Question: Explanation of my issue is below:
Here's my HTML.
'''
<!doctype html>
<html ng-app="myApp">
<head>
<meta charset="utf-8">
<title>Angular.js test</title>
<script src="http://code.jquery.com/jquery-latest.min.js"></script>
<script src="node_modules/angular/angular.min.js"></script>
<script src="js/controllers.js"></script>
</head>
<body>
<div ng-controller = "MyController" id="myDiv">
<ul>
<li ng-repeat="item in flow">
{{item.name}}
</li>
</ul>
</div>
</body>
</html>
'''
Here's my custom angular
'''
var myApp = angular.module('myApp', []);
myApp.controller('MyController', ['$scope', '$http', function($scope, $http){
$scope.flow = [];
$http.get('js/data.json').then(
function(data){
console.log(data);
$scope.flow = data ;
},
function(data){
console.error('error');
});
}]);
'''
My data.json document contains are below.
'''
[
{
"name":"Barot Bellingham",
"reknown":"Royal Academy of Painting and Sculpture",
},
{
"name":"Jonathan G. Ferrar II",
"reknown":"Artist to Watch in 2012",
}
]
'''
If I put this data directly in the controller it works PERFECT!
However if I put this data in a separate file (js/data.json) and use $http the data comes back BLANK although the success function was TRUE and ok. Even The list bullets repeat but the data is blank.
Is there any particular reason why this wont work?? Please please Help!!
<URL>
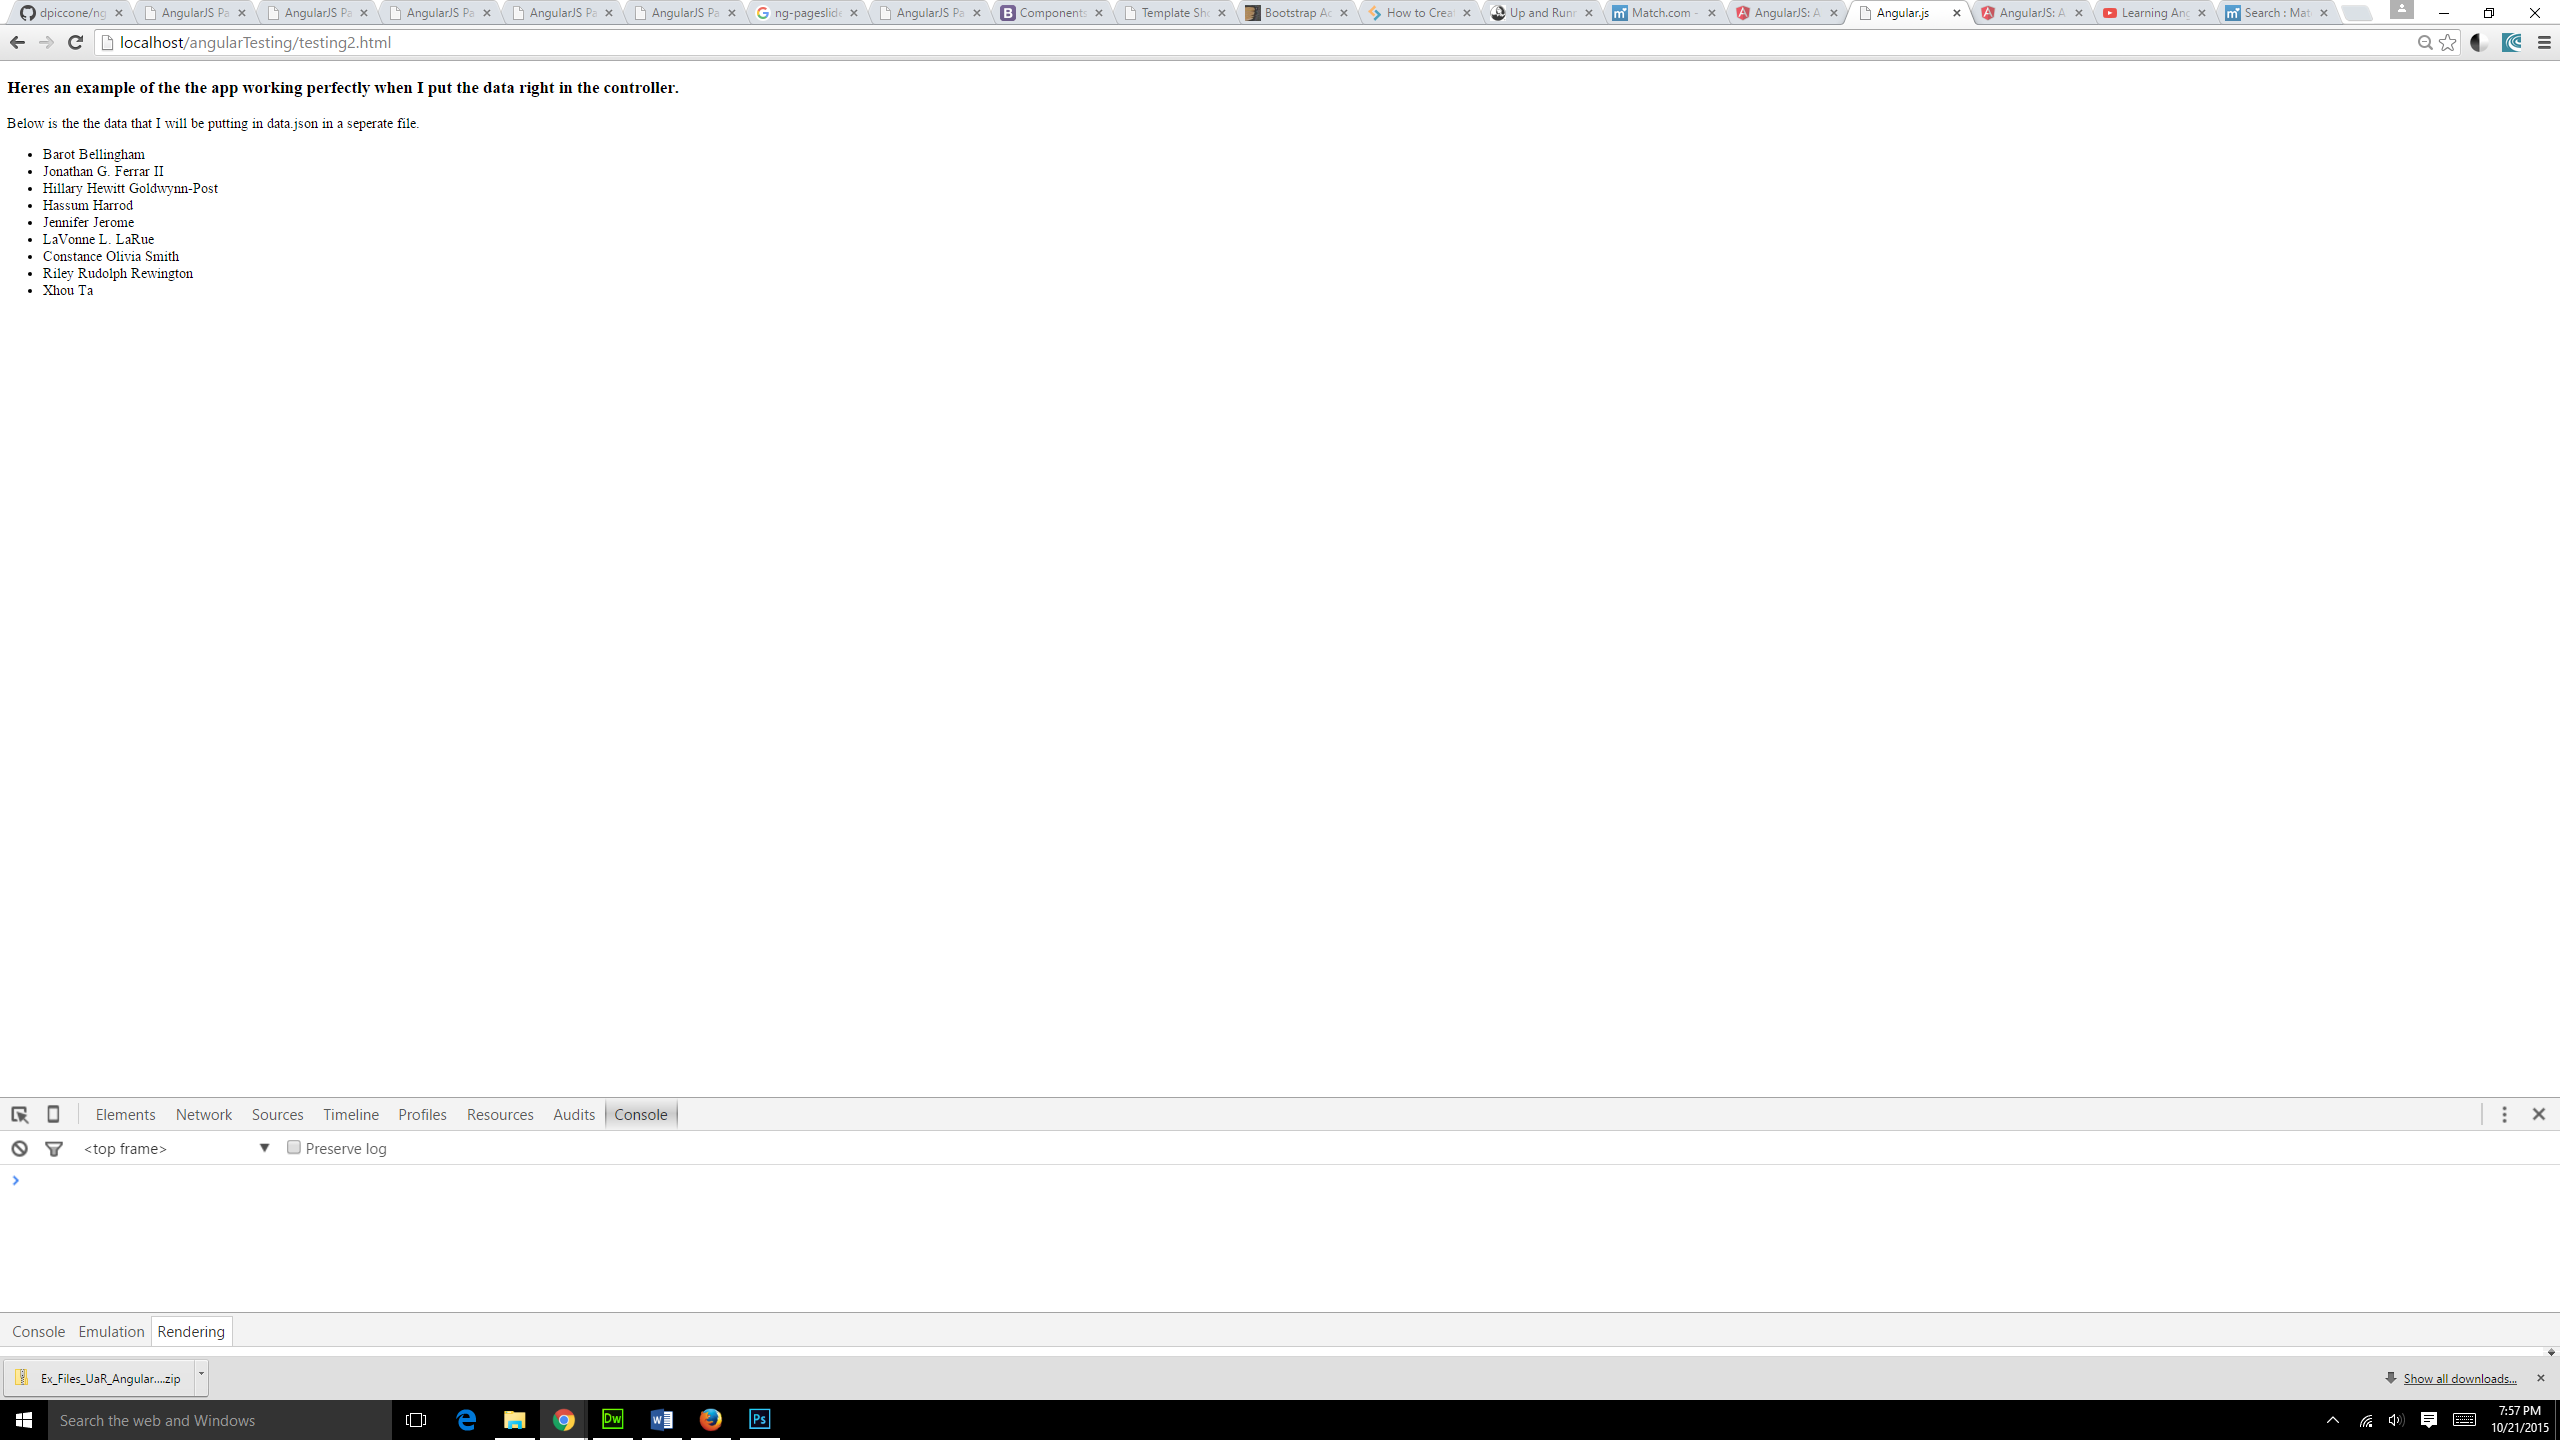
Answer: Yep. Your http response comes back an object which includes the following properties. (<URL>
- '{string|Object}'- '{number}'- '{function([headerName])}'- '{Object}'- '{string}'
---
'''
var myApp = angular.module('myApp', []);
myApp.controller('MyController', ['$scope', '$http', function($scope, $http){
$scope.flow = [];
$http.get('js/data.json').then(
function(data){
console.log(data);
$scope.flow = data.data;
},
function(data){
console.error('error');
});
}]);
'''